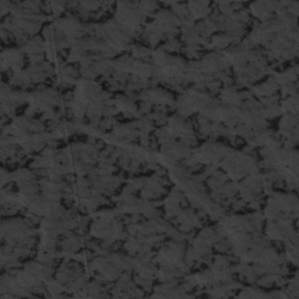
Label: frost